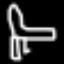
Label: chair